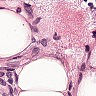
Metastatic tissue present: no